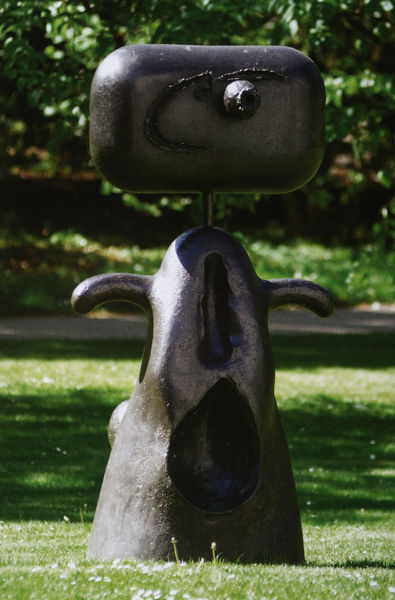
Titel: Femme, Frau
Künstler: Joan Miró
Standort: Baden-Baden
Institution: Museum Frieder Burda
Schlagwörter: kopf, körper, schatten, weiß, grün, grau, licht, gras, park, rasen, weg, wiese, arme, figur, garten, glanz, bronze, plastik, foto, loch, miro, höhlung, moore, löcker